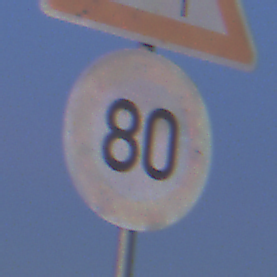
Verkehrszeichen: Geschwindigkeit80
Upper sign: SeitenwindVonRechts
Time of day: SunriseSunset
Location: Outdoor (Nature)
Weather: Clear
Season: NotSpecified
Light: Natural